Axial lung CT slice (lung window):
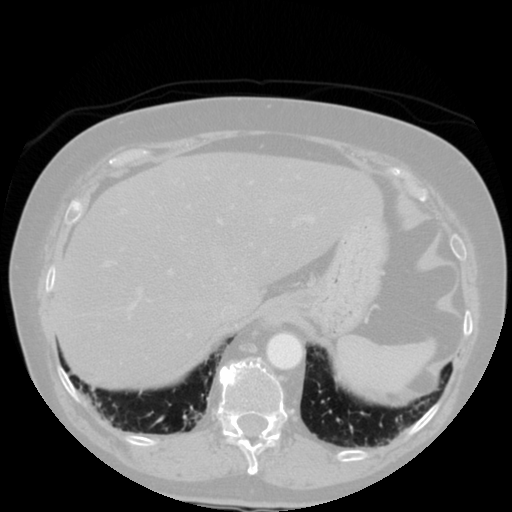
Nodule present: no